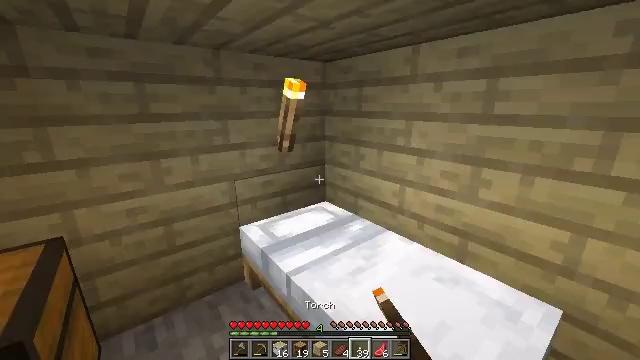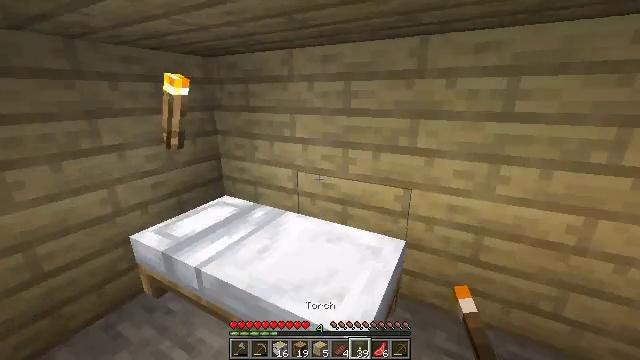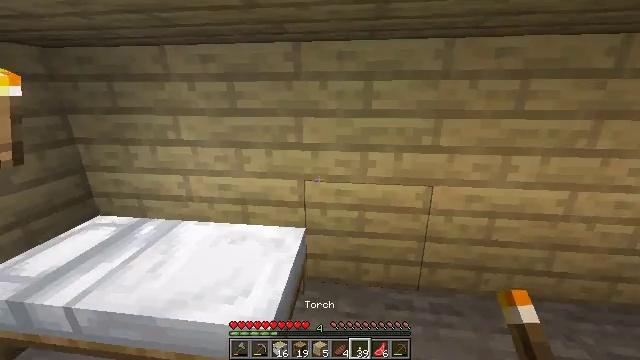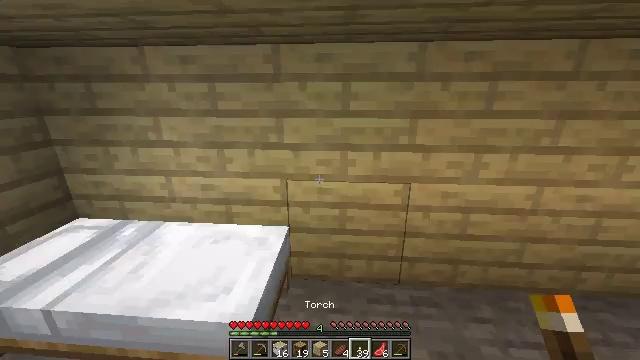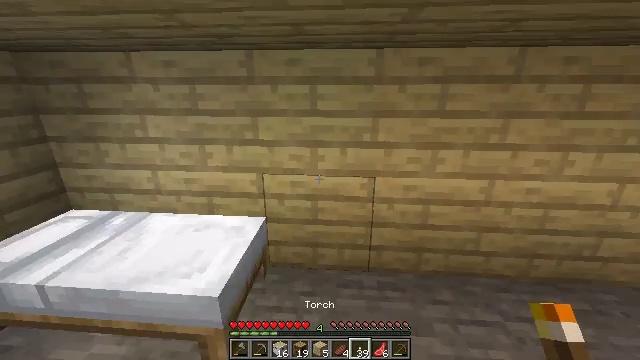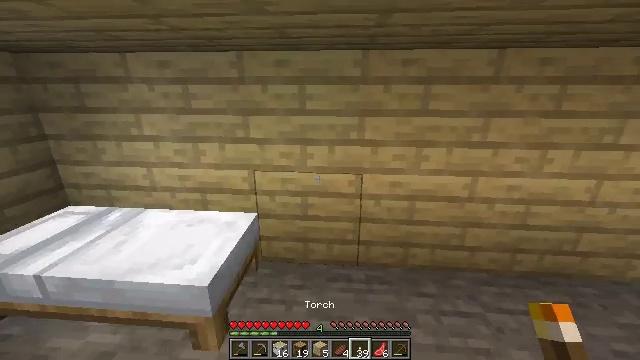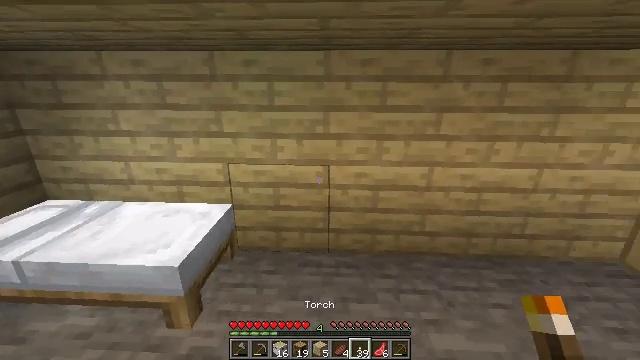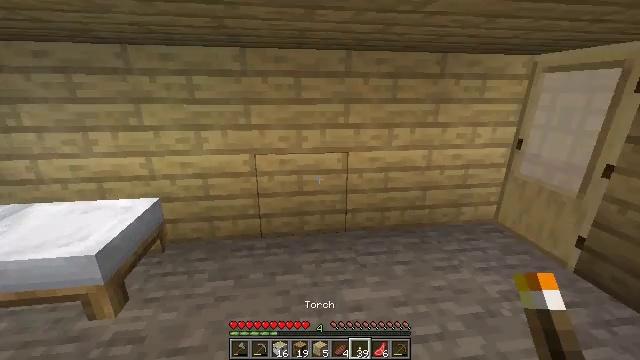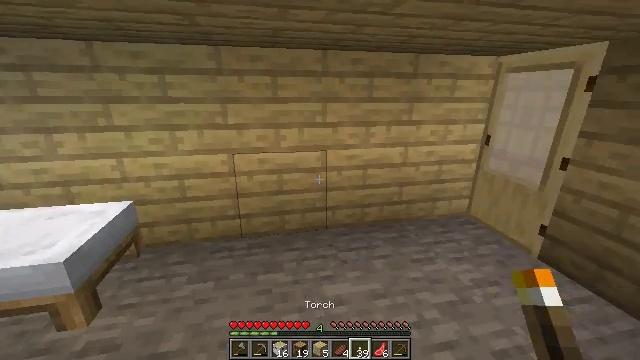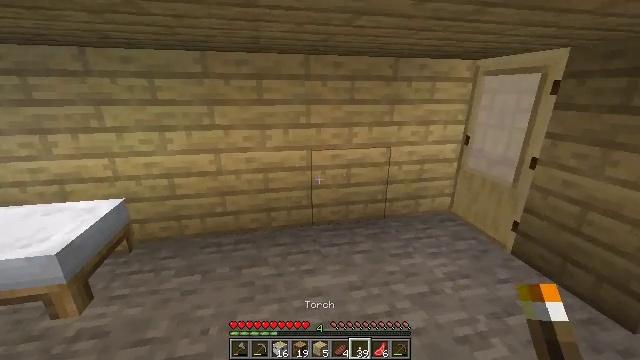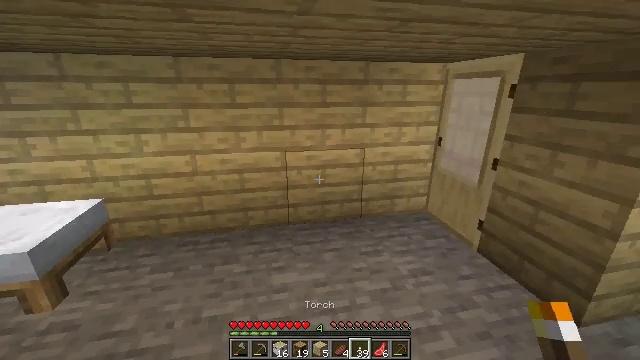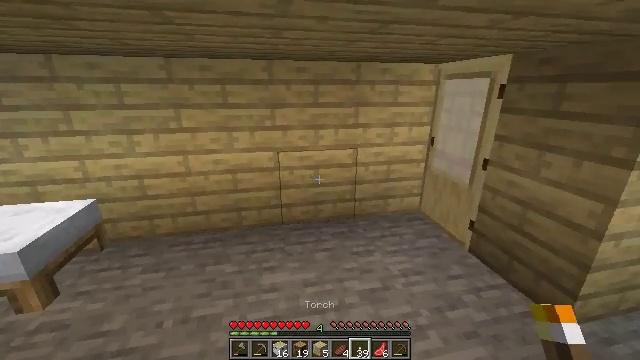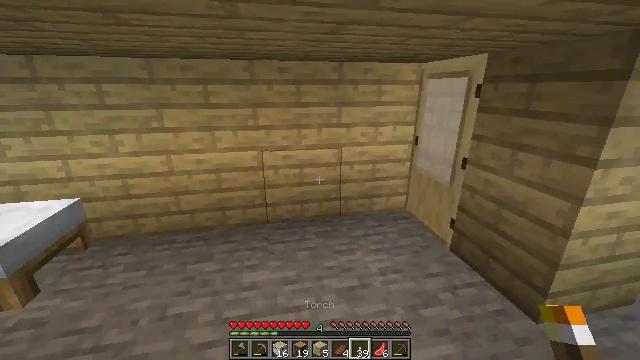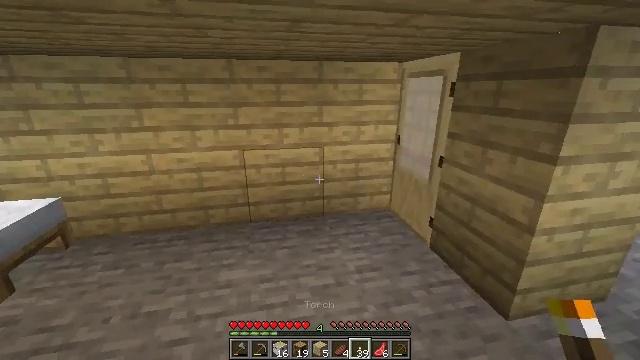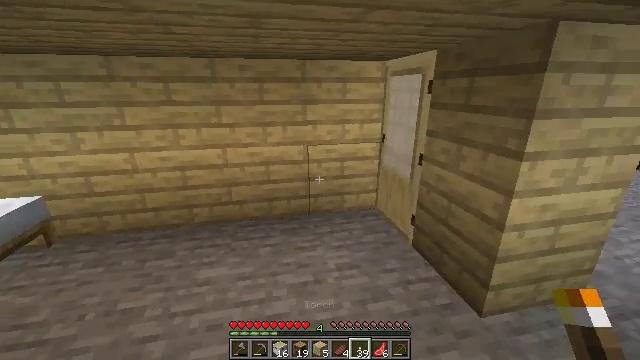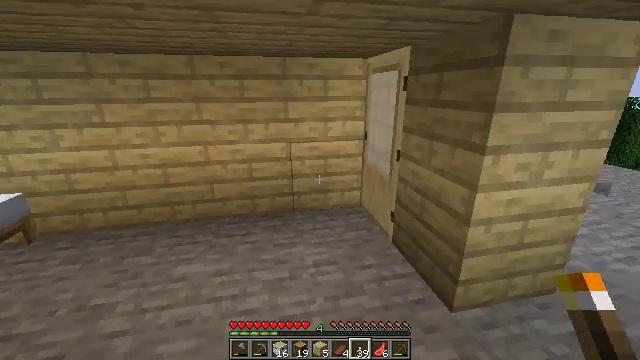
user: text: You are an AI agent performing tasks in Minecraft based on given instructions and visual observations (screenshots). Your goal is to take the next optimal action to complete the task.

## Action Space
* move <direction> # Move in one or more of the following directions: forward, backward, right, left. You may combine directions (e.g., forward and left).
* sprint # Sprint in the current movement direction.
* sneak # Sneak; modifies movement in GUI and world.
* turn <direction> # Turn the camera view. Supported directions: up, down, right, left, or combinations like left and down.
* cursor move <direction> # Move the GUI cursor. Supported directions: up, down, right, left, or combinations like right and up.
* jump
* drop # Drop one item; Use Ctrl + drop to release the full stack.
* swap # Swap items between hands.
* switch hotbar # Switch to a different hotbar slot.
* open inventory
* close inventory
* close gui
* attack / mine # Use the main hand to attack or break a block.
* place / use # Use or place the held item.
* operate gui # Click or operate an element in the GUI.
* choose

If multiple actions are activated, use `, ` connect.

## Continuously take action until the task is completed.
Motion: motion action
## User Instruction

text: Gather the birch door for reuse.
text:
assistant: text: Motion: move back and move right, turn right and down
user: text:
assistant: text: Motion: move back and move right, turn right
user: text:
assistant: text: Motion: move back and move right, turn right
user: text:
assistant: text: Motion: move back and move right
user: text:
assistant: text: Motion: move back and move right
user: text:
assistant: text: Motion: move back and move right, turn right
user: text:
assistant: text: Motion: move back and move right, turn right
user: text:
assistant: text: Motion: move back and move right, turn right
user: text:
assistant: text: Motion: move right
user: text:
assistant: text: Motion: move right
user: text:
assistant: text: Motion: move right
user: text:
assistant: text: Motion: move right
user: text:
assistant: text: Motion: move right
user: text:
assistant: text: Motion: move right
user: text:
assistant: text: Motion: move right
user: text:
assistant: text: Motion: move forward and move right
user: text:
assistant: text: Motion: move forward and move right
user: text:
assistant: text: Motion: move forward and move right
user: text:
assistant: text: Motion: move forward and move right
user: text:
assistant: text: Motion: move forward and move right
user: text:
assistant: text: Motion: move forward and move right
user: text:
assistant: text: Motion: move forward and move right, turn left
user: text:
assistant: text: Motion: move right, turn left
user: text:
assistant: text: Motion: move back and move right, turn left
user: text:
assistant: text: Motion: move back and move right, turn left
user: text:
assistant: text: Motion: move back and move right, turn left
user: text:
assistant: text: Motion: move back and move right, turn left
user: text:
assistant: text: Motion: move back and move right
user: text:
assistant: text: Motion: move back and move right
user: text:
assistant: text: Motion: move back and move right